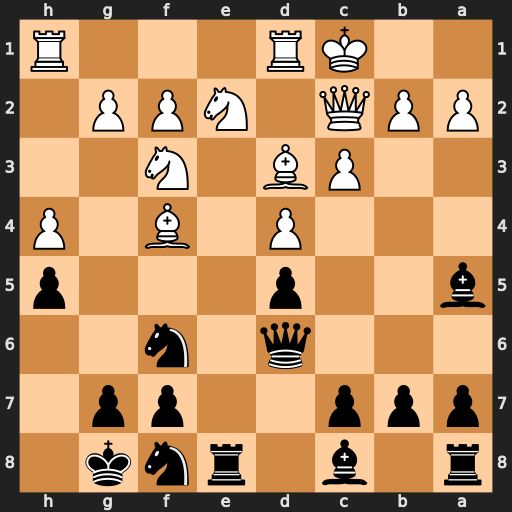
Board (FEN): r1b1rnk1/ppp2pp1/3q1n2/b2p3p/3P1B1P/2PB1N2/PPQ1NPP1/2KR3R
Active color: b
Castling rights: -
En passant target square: -
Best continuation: Rxe2 Bxd6 Rxc2+ Bxc2 cxd6